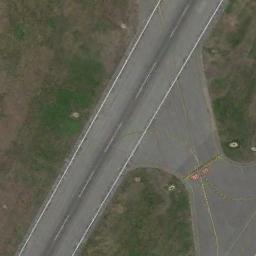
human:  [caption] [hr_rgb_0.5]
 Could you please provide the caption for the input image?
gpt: The runway is surrounded by grass .

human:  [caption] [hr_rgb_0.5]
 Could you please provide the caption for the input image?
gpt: Next to the runway is a large green lawn with a concrete floor on one side of the runway .

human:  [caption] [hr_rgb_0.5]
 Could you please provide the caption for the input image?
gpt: The runway is on the grass .

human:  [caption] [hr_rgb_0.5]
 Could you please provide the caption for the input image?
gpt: The runway goes through the lawn .

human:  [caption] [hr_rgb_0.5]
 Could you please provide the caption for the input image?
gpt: There are green meadows beside the runway .